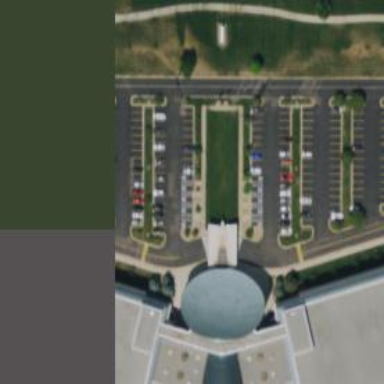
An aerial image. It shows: Parking space.